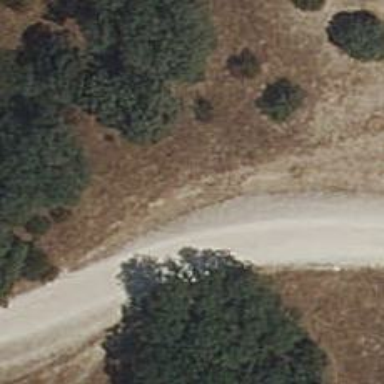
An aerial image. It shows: Dirt footway.